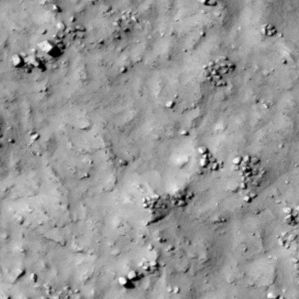
Label: non_frost